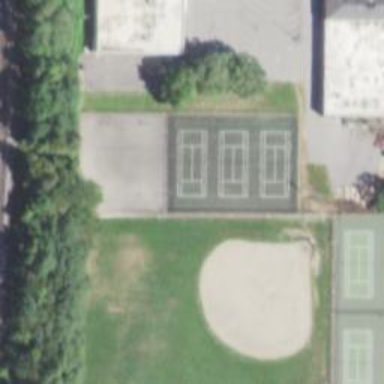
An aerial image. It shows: Basketball court on pitch.